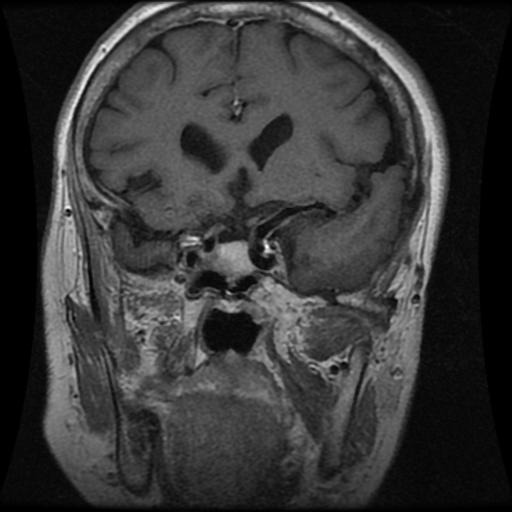
Label: pituitary